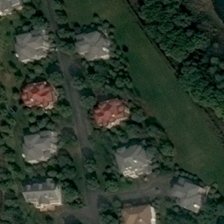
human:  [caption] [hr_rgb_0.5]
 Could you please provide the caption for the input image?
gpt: the roofs of these houses are grey and red .

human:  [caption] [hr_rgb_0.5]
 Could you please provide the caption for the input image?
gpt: a lot of grass and trees are planted around the house .

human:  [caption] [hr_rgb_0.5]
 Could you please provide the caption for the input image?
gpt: a lot of grass and trees are planted around the house .

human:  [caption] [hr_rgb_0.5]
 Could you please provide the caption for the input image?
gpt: the roofs of these houses are grey and red .

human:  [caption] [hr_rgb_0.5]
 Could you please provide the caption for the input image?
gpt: a lot of grass and trees are planted around the house .